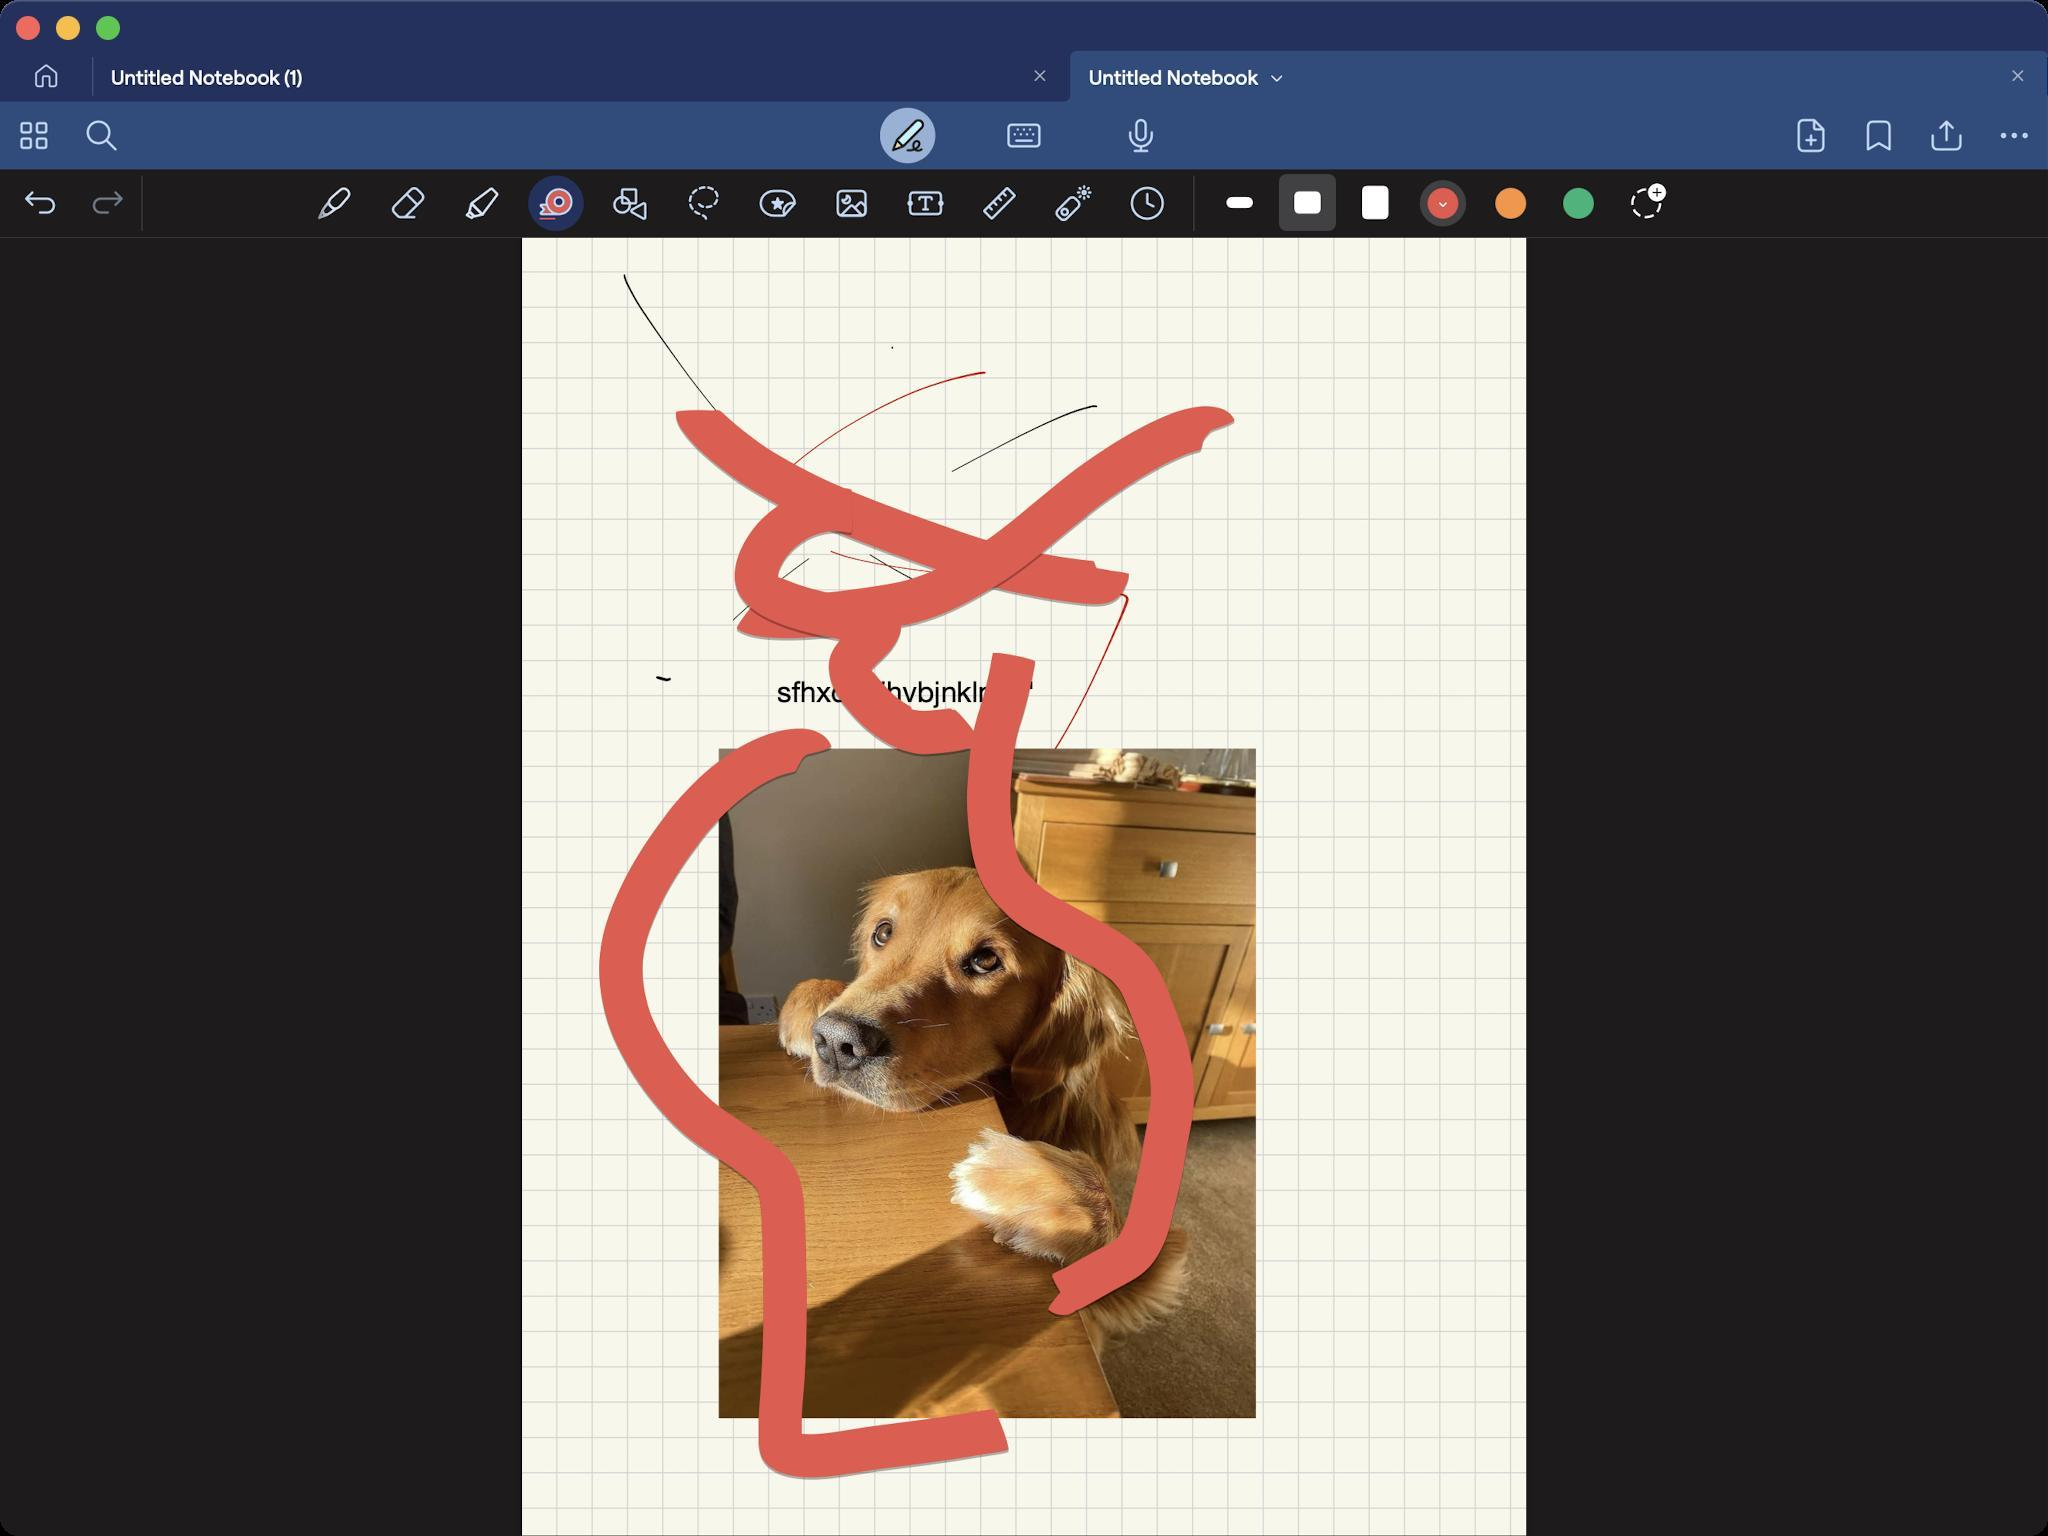
Accessibility tree:
{"name": "Untitled_Notebook", "role": "AXWindow", "description": null, "role_description": "standard window", "value": null, "position": "352.00;95.00", "size": "1024;768", "children": [{"name": null, "role": "AXGroup", "description": null, "role_description": "group", "value": null, "position": "0.00;0.00", "size": "1024;768", "children": [{"name": null, "role": "AXGroup", "description": null, "role_description": "group", "value": null, "position": "0.00;0.00", "size": "1024;28", "children": []}, {"name": null, "role": "AXGroup", "description": null, "role_description": "group", "value": null, "position": "0.00;0.00", "size": "1024;15", "children": []}, {"name": null, "role": "AXGroup", "description": null, "role_description": "group", "value": null, "position": "0.00;0.00", "size": "1024;768", "children": [{"name": null, "role": "AXButton", "description": "Home", "role_description": "button", "value": null, "position": "0.00;25.41", "size": "46;25", "children": []}, {"name": null, "role": "AXGroup", "description": null, "role_description": "collection", "value": null, "position": "46.20;25.41", "size": "978;25", "children": [{"name": null, "role": "AXStaticText", "description": "Tab Untitled Notebook (1)", "role_description": "text", "value": null, "position": "46.20;25.41", "size": "489;25", "children": []}, {"name": null, "role": "AXStaticText", "description": "Tab Untitled Notebook", "role_description": "text", "value": null, "position": "535.15;25.41", "size": "489;25", "children": []}]}, {"name": null, "role": "AXGroup", "description": "Toolbar", "role_description": "group", "value": null, "position": "0.00;50.82", "size": "1024;34", "children": [{"name": null, "role": "AXGroup", "description": null, "role_description": "group", "value": null, "position": "0.00;50.82", "size": "1024;34", "children": [{"name": null, "role": "AXButton", "description": "Study Navigator", "role_description": "button", "value": null, "position": "0.00;53.13", "size": "34;29", "children": []}, {"name": null, "role": "AXButton", "description": "Search", "role_description": "button", "value": null, "position": "33.88;53.13", "size": "34;29", "children": []}, {"name": null, "role": "AXButton", "description": "Read only", "role_description": "button", "value": null, "position": "436.59;53.13", "size": "34;29", "children": []}, {"name": null, "role": "AXButton", "description": "typing", "role_description": "button", "value": null, "position": "495.11;53.13", "size": "34;29", "children": []}, {"name": null, "role": "AXButton", "description": "Record", "role_description": "button", "value": null, "position": "553.63;53.13", "size": "34;29", "children": []}, {"name": null, "role": "AXButton", "description": "Add", "role_description": "button", "value": null, "position": "888.58;53.90", "size": "34;28", "children": []}, {"name": null, "role": "AXButton", "description": "Bookmark", "role_description": "button", "value": null, "position": "922.46;53.90", "size": "34;28", "children": []}, {"name": null, "role": "AXButton", "description": "Share", "role_description": "button", "value": null, "position": "956.34;53.90", "size": "34;28", "children": []}, {"name": null, "role": "AXButton", "description": "More", "role_description": "button", "value": null, "position": "990.22;53.90", "size": "34;28", "children": []}]}]}, {"name": null, "role": "AXGroup", "description": null, "role_description": "group", "value": null, "position": "0.00;84.70", "size": "1024;34", "children": [{"name": null, "role": "AXGroup", "description": null, "role_description": "group", "value": "undoRedoStackView", "position": "0.00;84.70", "size": "74;34", "children": [{"name": null, "role": "AXButton", "description": "tool undo", "role_description": "button", "value": null, "position": "3.08;84.70", "size": "34;34", "children": []}, {"name": null, "role": "AXButton", "description": "tool redo", "role_description": "button", "value": null, "position": "36.96;84.70", "size": "34;34", "children": []}]}, {"name": null, "role": "AXGroup", "description": null, "role_description": "group", "value": "toolsStackView", "position": "150.15;84.70", "size": "447;34", "children": [{"name": null, "role": "AXButton", "description": "tool fountainpen", "role_description": "button", "value": null, "position": "153.23;84.70", "size": "28;34", "children": []}, {"name": null, "role": "AXButton", "description": "tool segment eraser", "role_description": "button", "value": null, "position": "190.19;84.70", "size": "28;34", "children": []}, {"name": null, "role": "AXButton", "description": "tool highlighter", "role_description": "button", "value": null, "position": "227.15;84.70", "size": "28;34", "children": []}, {"name": null, "role": "AXButton", "description": "tool tape", "role_description": "button", "value": null, "position": "264.11;84.70", "size": "28;34", "children": []}, {"name": null, "role": "AXButton", "description": "tool shapes", "role_description": "button", "value": null, "position": "301.07;84.70", "size": "28;34", "children": []}, {"name": null, "role": "AXButton", "description": "tool lasso", "role_description": "button", "value": null, "position": "338.03;84.70", "size": "28;34", "children": []}, {"name": null, "role": "AXButton", "description": "tool elements", "role_description": "button", "value": null, "position": "374.99;84.70", "size": "28;34", "children": []}, {"name": null, "role": "AXButton", "description": "tool image", "role_description": "button", "value": null, "position": "411.95;84.70", "size": "28;34", "children": []}, {"name": null, "role": "AXButton", "description": "tool texttool", "role_description": "button", "value": null, "position": "448.91;84.70", "size": "28;34", "children": []}, {"name": null, "role": "AXButton", "description": "tool ruler", "role_description": "button", "value": null, "position": "485.87;84.70", "size": "28;34", "children": []}, {"name": null, "role": "AXButton", "description": "tool laser", "role_description": "button", "value": null, "position": "522.83;84.70", "size": "28;34", "children": []}, {"name": null, "role": "AXButton", "description": "tool timer", "role_description": "button", "value": null, "position": "559.79;84.70", "size": "28;34", "children": []}]}, {"name": null, "role": "AXGroup", "description": null, "role_description": "group", "value": "penSizeAndColorStackView", "position": "596.75;84.70", "size": "427;34", "children": [{"name": null, "role": "AXGroup", "description": null, "role_description": "collection", "value": null, "position": "602.91;84.70", "size": "421;34", "children": [{"name": null, "role": "AXGroup", "description": null, "role_description": "group", "value": null, "position": "605.99;87.78", "size": "28;28", "children": [{"name": null, "role": "AXButton", "description": "Thickness picker 1", "role_description": "button", "value": "3.5 mm", "position": "605.22;81.62", "size": "29;39", "children": []}]}, {"name": null, "role": "AXGroup", "description": null, "role_description": "group", "value": null, "position": "639.87;87.78", "size": "28;28", "children": [{"name": null, "role": "AXButton", "description": "Thickness picker 2", "role_description": "button", "value": "6.9 mm", "position": "639.10;81.62", "size": "29;39", "children": []}]}, {"name": null, "role": "AXGroup", "description": null, "role_description": "group", "value": null, "position": "673.75;87.78", "size": "28;28", "children": [{"name": null, "role": "AXButton", "description": "Thickness picker 3", "role_description": "button", "value": "10.4 mm", "position": "672.98;81.62", "size": "29;39", "children": []}]}, {"name": null, "role": "AXGroup", "description": null, "role_description": "group", "value": null, "position": "707.63;87.78", "size": "28;28", "children": [{"name": null, "role": "AXButton", "description": "Color picker 1", "role_description": "button", "value": "Red 93% Green 33% Blue 29%", "position": "707.63;87.78", "size": "28;28", "children": []}]}, {"name": null, "role": "AXGroup", "description": null, "role_description": "group", "value": null, "position": "741.51;87.78", "size": "28;28", "children": [{"name": null, "role": "AXButton", "description": "Color picker 2", "role_description": "button", "value": "Red 98% Green 57% Blue 24%", "position": "741.51;87.78", "size": "28;28", "children": []}]}, {"name": null, "role": "AXGroup", "description": null, "role_description": "group", "value": null, "position": "775.39;87.78", "size": "28;28", "children": [{"name": null, "role": "AXButton", "description": "Color picker 3", "role_description": "button", "value": "Red 0% Green 71% Blue 47%", "position": "775.39;87.78", "size": "28;28", "children": []}]}, {"name": null, "role": "AXGroup", "description": null, "role_description": "group", "value": null, "position": "809.27;87.78", "size": "28;28", "children": [{"name": null, "role": "AXButton", "description": "Add new color", "role_description": "button", "value": "Add new color", "position": "809.27;87.78", "size": "28;28", "children": []}]}]}]}]}, {"name": null, "role": "AXStaticText", "description": "Document Content Area", "role_description": "text", "value": null, "position": "0.00;118.97", "size": "1024;649", "children": []}]}]}, {"name": null, "role": "AXButton", "description": null, "role_description": "close button", "value": null, "position": "7.00;6.00", "size": "14;16", "children": []}, {"name": null, "role": "AXButton", "description": null, "role_description": "full screen button", "value": null, "position": "47.00;6.00", "size": "14;16", "children": [{"name": null, "role": "AXGroup", "description": null, "role_description": "group", "value": null, "position": "47.00;6.00", "size": "14;16", "children": [{"name": null, "role": "AXGroup", "description": null, "role_description": "group", "value": null, "position": "47.00;6.00", "size": "14;16", "children": []}]}]}, {"name": null, "role": "AXButton", "description": null, "role_description": "minimize button", "value": null, "position": "27.00;6.00", "size": "14;16", "children": []}]}